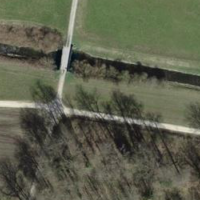
EUNIS habitat code: 25
Species observed at this site:
Prunus spinosa